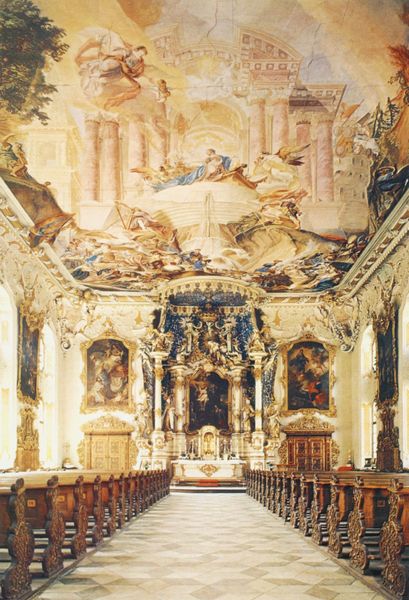
Titel: Kongregationssaalkirche Maria de Victoria in Ingolstadt
Künstler: Cosmas Damian Fresken Asam
Standort: Ingolstadt, Kongregationssaalkirche Maria de Victoria (EU - D - Bayern)
Schlagwörter: baum, blau, feuer, himmel, säulen, architektur, barock, innenraum, kirche, gold, decke, engel, gestühl, stuck, innenansicht, altar, bänke, kirchenschiff, simse, tempel, deckengemälde, fresco, sins, gemalte, scheinarchitektur, altarwand